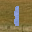
Label: 1